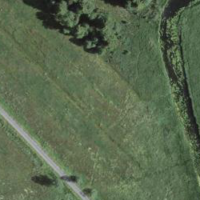
EUNIS habitat code: 23
Species observed at this site:
Perca fluviatilis